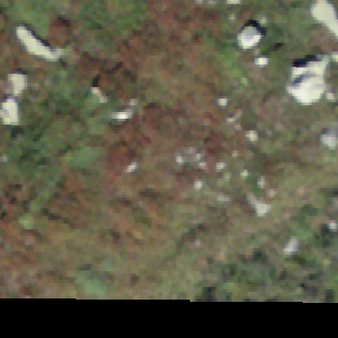
Label: other